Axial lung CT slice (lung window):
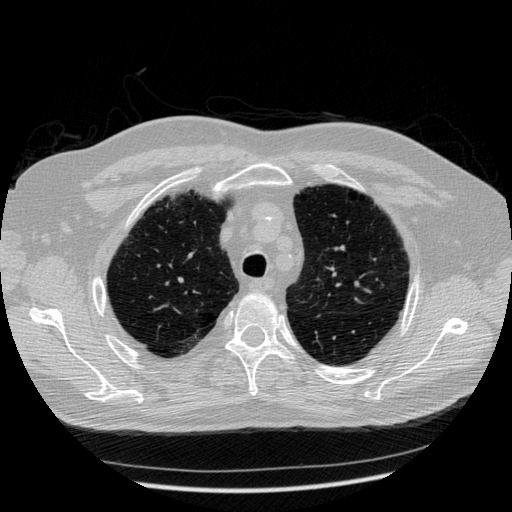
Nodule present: no